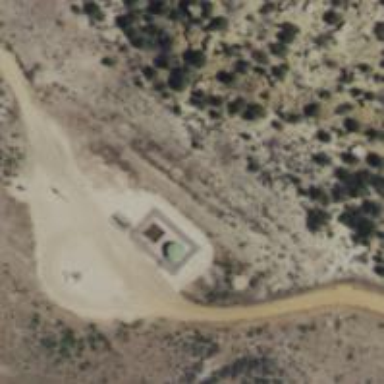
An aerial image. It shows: Storage tank that is man-made.